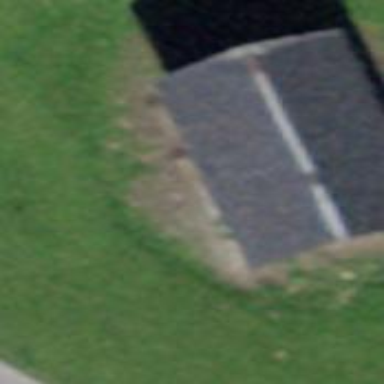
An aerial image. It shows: Barn.